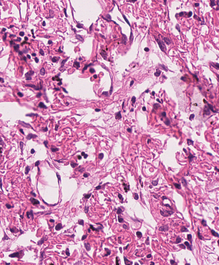
Tumor epithelial tissue: no
Tumor-associated stroma tissue: yes
Normal tissue: no